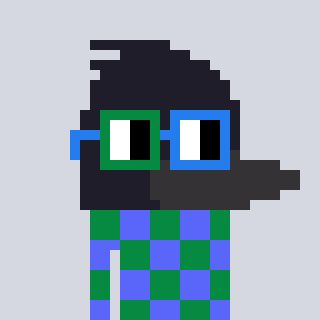
a pixel art character with square green and blue glasses, a raven-shaped head and a purple-colored body on a cool background